Question: I am implementing randomized quick sort. For now I have created a function 'ChoosePivot(A,N)'. This returns a random pivot and its location in input array. Then I switch that random pivot with first element in array so that pivot in 'Partition (A,l,r)' is always first element. For Now 'ChoosePivot(A,N)' is also returning first element of the array but I plan to modify it later.
Following is my code:
'''
def QuickSort(A,N):
if (N == 1):
return
pivot, pivot_pos = ChoosePivot(A,N)
l = 0
r = len(A)
# Preprocessing, swapping pivot position with first element so that first element remains pivot always
temp = A[0]
A[0] = A[pivot_pos]
A[pivot_pos] = temp
A, i= Partition(A,l,r)
print A,i
# If i-1 == 0 this means that there is no left subarray
if (i-1 != 0):
print "Unsorted array"
print A[0:i-1]
QuickSort(A[0:i-1],i-1)
print "Left call"
print A
if (N-i !=0):
print "Unsorted array"
print A[i:N]
QuickSort (A[i:N], N-i)
print "Right call"
print A
'''
Following is my 'Partition(A,l,r)'
'''
def Partition(A,l,r):
# Now first element is the pivot
i= l + 1
pivot = A[l]
for j in range(l+1, r):
if (A[j] < pivot):
#swap (A[j], A[i])
temp_1 = A[i]
A[i] = A[j]
A[j] = temp_1
i = i+1
#swap (A[i-1], A[l])
temp_2 = A[i-1]
A[i-1] = A[l]
A[l] = temp_2
return A, i
'''
'ChoosePivot(A,N)' Simply returns the first element in array for now
'''
def ChoosePivot(A, N):
#print A
return A[0], 0
'''
Input array I used is as follows:
'''
Test_in = [3,8,2,5,1,4,7,6]
print Test_in
QuickSort(Test_in, len(Test_in))
print Test_in
'''
Please see that I can see code working at lower end of recursion. I did dry run code with pen and paper and I can see with print statements that it does sort the sub arrays but when array is returned finally, it has not changed. I thought its something related to value vs reference calling but I found that python calls by reference. So there should not be any problem there.
Posting output as well and pointing out exactly where it went wrong.

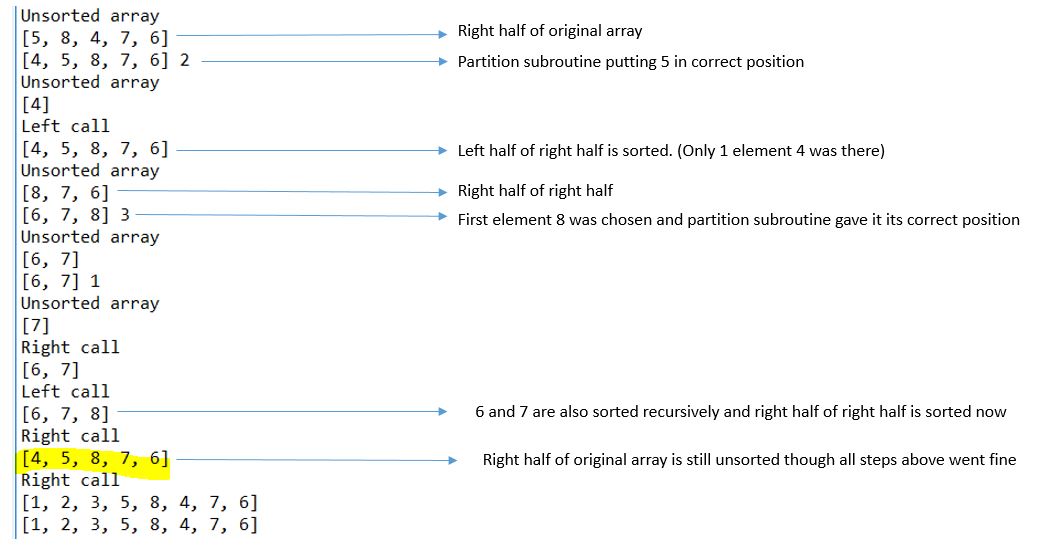
Answer: I found the bug.
Problem is when I call 'QuickSort' again, I slice the original list and pass it as argument. When list is sliced python creates a new list and copied the sliced list into new list with same name. All changes happen in the new list deep within the recursion so they are not reflected back to the top.
As solution I passed entire array and passed the list indices as arguments to the array.
There was still another bug. Condition before calling 'QuickSort' which is 'i-1!=0' and 'N-i!=0' are not correct as pivot could be any index in array. I created separate left and right indices for left and right subarray and tested 'left_index < right_index'.
Thanks